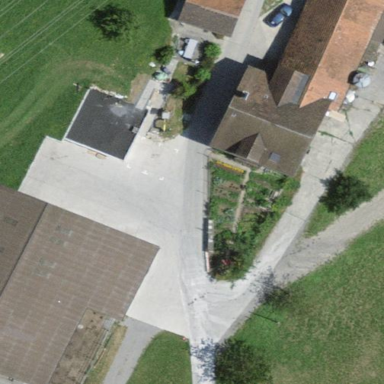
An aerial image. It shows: Farmyard area.